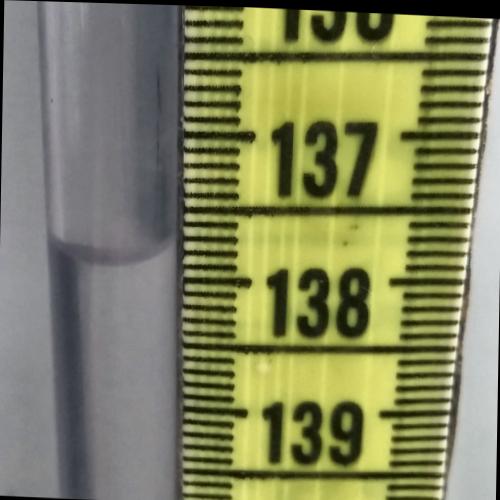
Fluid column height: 137.8 cm